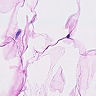
Metastatic tissue present: no